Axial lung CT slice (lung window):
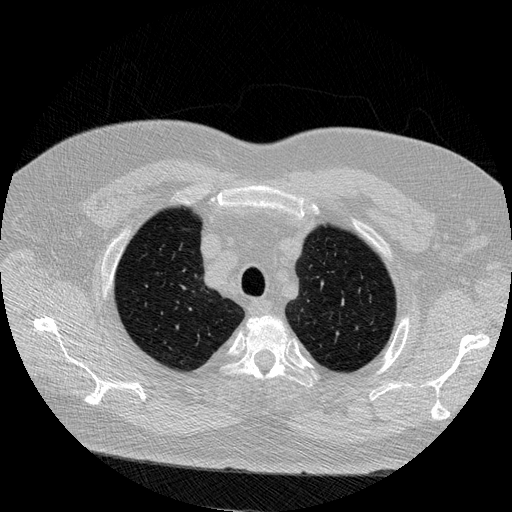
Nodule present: no